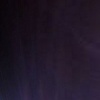
Label: space